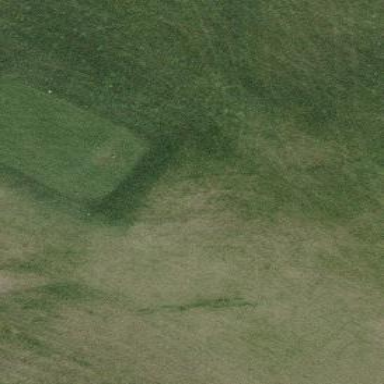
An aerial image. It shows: Golf tee.